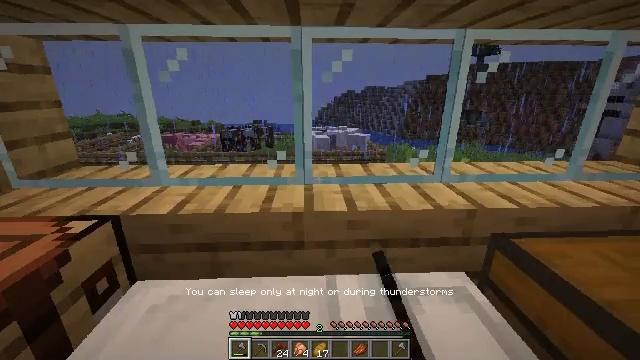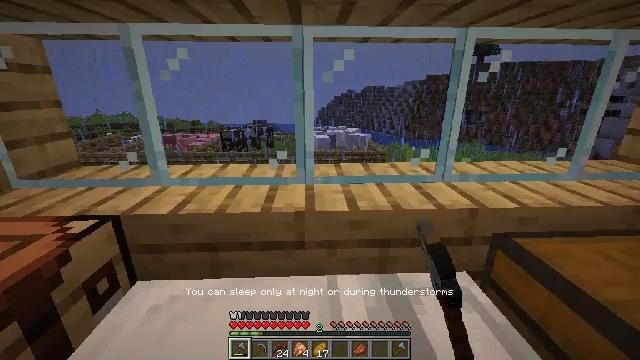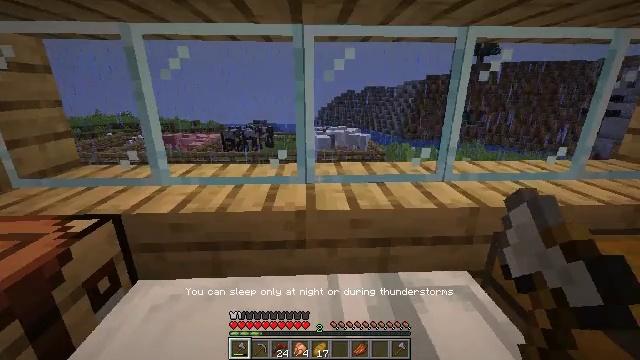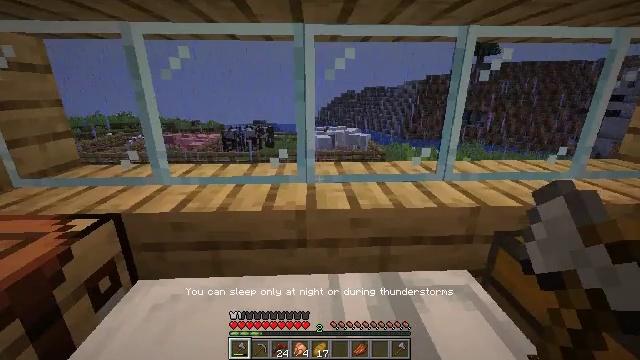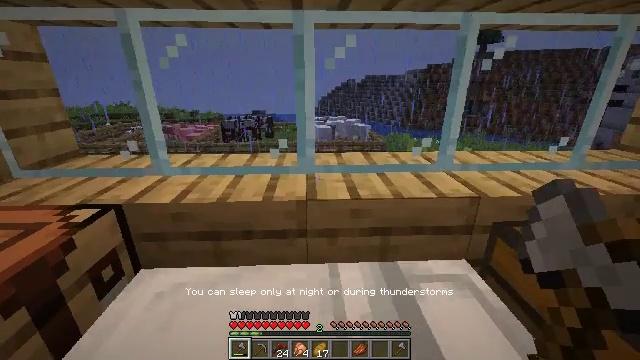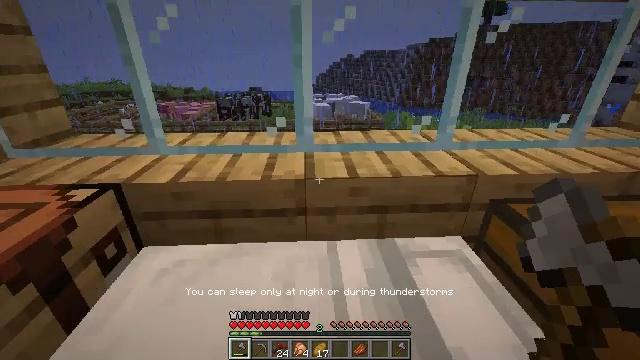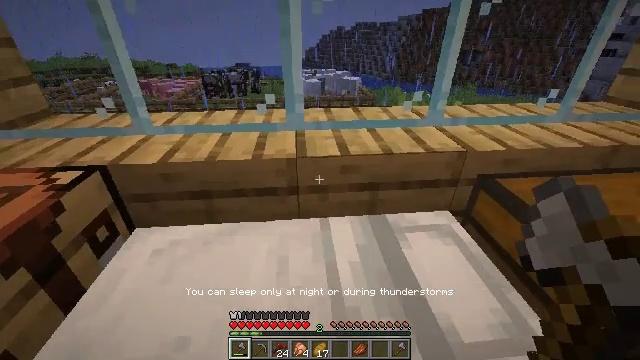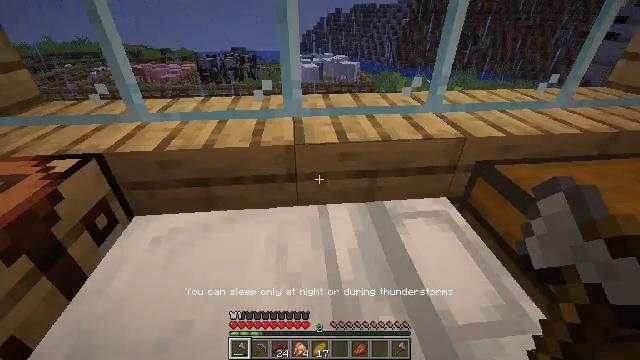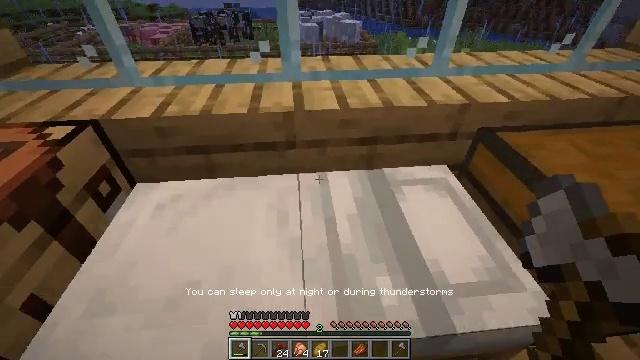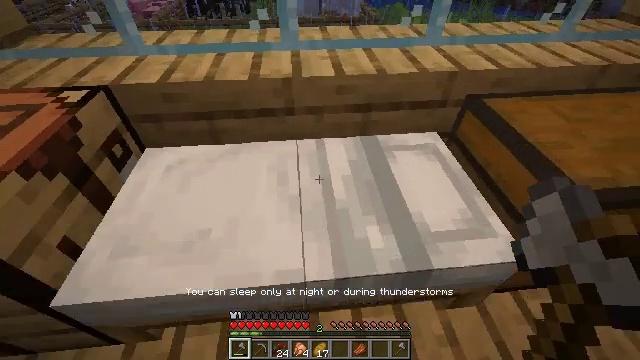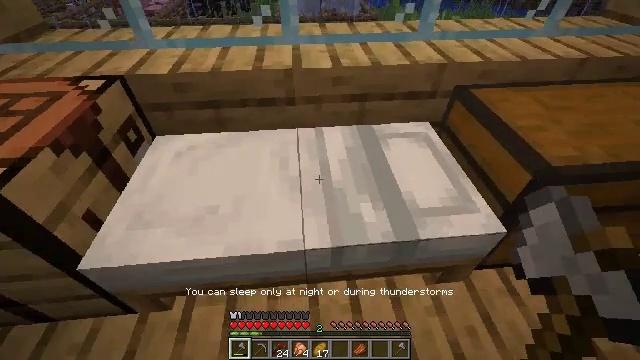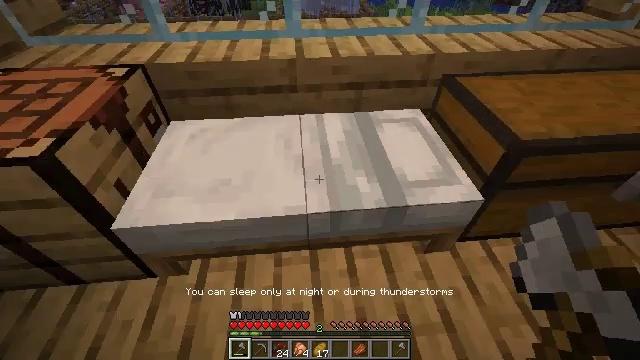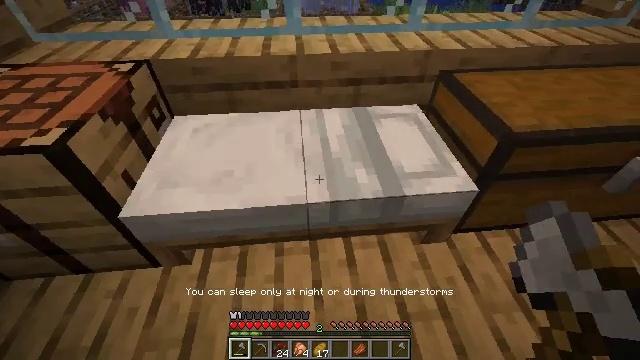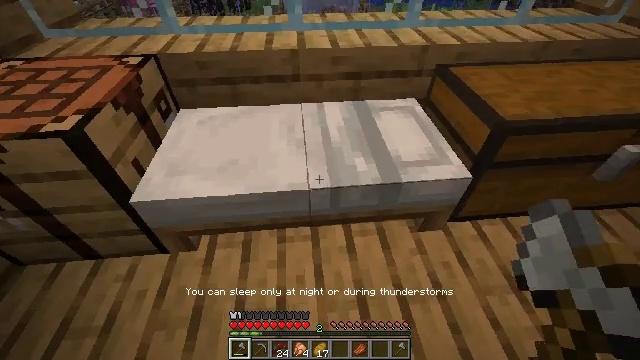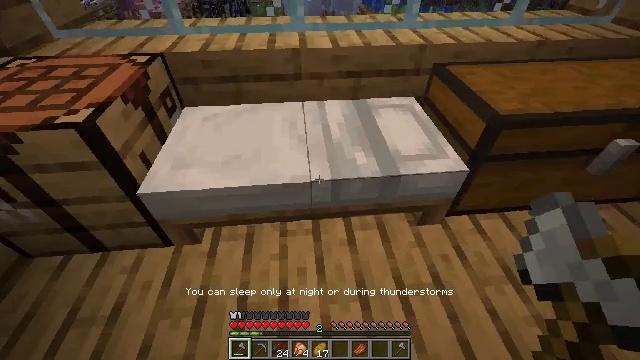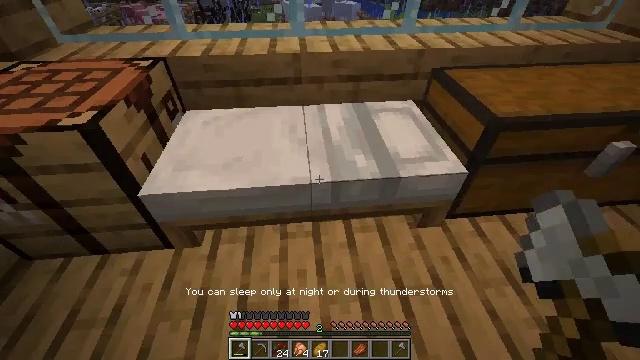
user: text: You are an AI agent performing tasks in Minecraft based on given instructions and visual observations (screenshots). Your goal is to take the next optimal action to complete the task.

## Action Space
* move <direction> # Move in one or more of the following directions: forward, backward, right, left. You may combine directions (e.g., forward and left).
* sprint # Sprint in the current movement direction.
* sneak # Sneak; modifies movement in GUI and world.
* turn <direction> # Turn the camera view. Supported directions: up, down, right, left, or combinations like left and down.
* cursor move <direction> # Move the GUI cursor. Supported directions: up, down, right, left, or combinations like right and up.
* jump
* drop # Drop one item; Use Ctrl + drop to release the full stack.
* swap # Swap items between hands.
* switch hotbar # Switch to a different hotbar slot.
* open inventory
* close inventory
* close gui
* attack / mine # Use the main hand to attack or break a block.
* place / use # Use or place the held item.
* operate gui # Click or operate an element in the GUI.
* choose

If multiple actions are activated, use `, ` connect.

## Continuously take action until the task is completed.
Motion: motion action
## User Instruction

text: Gather the pumpkin stem by mining.
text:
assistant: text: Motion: attack / mine
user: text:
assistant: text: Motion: attack / mine
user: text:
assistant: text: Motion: attack / mine
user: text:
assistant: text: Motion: turn down, attack / mine
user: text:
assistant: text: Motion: turn down, attack / mine
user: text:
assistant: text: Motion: turn right and down, attack / mine
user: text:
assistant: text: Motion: turn down, attack / mine
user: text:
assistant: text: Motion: move back, turn down, attack / mine
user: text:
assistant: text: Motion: move back, turn down, attack / mine
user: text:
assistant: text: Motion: move back, attack / mine
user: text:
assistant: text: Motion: move back, attack / mine and use / place
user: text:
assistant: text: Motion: attack / mine and use / place
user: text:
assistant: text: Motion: attack / mine and use / place
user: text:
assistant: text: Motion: attack / mine
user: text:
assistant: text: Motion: turn up, attack / mine
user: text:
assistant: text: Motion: turn up, attack / mine
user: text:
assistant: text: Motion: attack / mine
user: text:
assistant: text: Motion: attack / mine
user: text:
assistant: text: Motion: attack / mine
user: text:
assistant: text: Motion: turn up, attack / mine
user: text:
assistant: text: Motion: attack / mine
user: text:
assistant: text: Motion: attack / mine
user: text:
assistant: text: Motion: turn up, attack / mine
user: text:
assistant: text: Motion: turn right and up, attack / mine
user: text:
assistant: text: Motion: turn left and up, attack / mine
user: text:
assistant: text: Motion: turn left and up, attack / mine
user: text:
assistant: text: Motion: attack / mine
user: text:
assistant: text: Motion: move forward, attack / mine
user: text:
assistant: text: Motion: move forward, attack / mine
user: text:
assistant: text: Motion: move forward, attack / mine